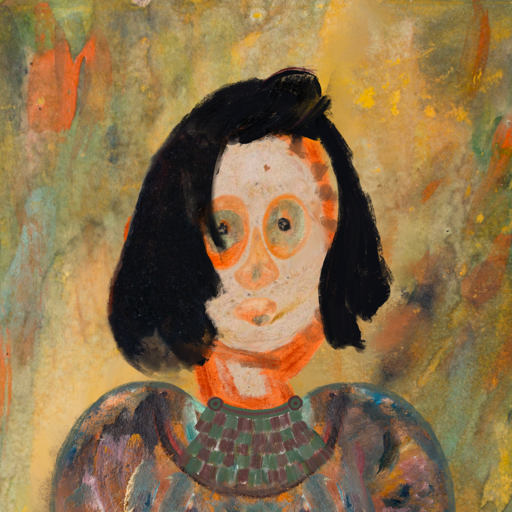
Background: Comrade, Head And Neck Front: Rupkatha, Face Front: Childish, Bust: Boggyland, Hair Front: Mosgoul, Head Accessory: Blank, Second Necklace: After_Raid, Necklace: Blank, Baby: Blank